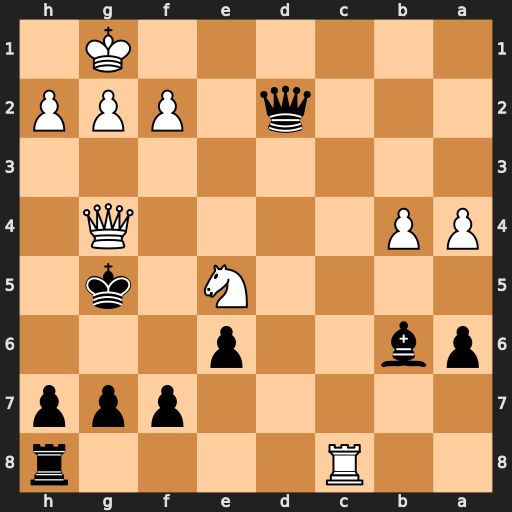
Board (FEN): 2R4r/5ppp/pb2p3/4N1k1/PP4Q1/8/3q1PPP/6K1
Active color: b
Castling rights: -
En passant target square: -
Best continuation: Kf6 Qf3+ Kxe5 Qc3+ Qxc3